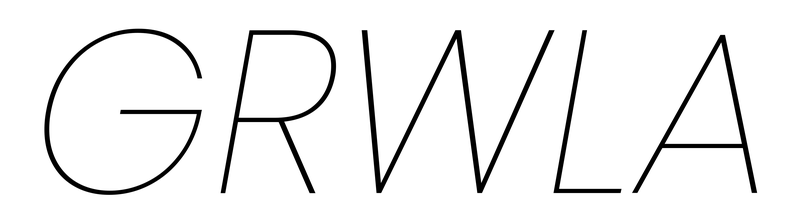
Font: Poppins-ThinItalic